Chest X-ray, AP view. Patient: 50 years old, sex F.
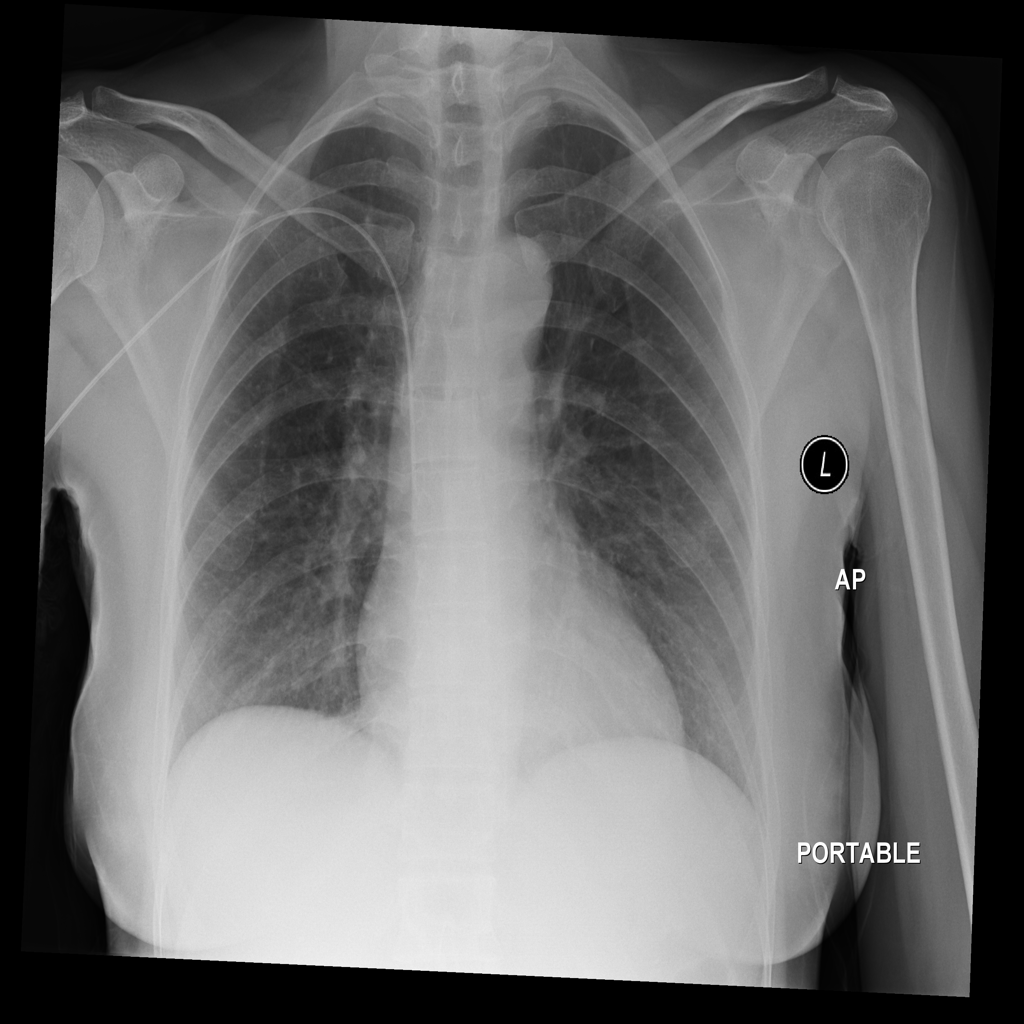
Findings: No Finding